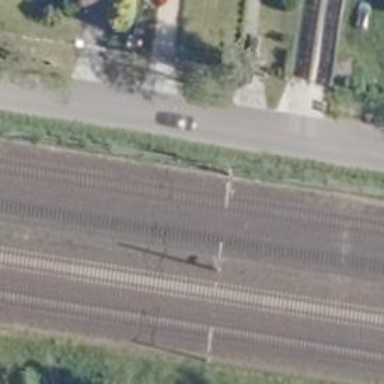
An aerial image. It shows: Railway milestone with catenary mast.